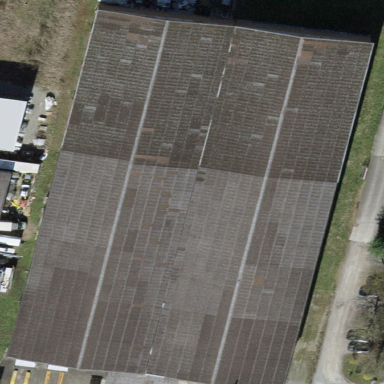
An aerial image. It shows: Industrial building.